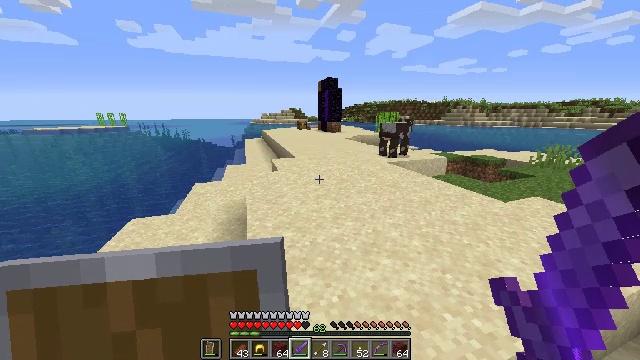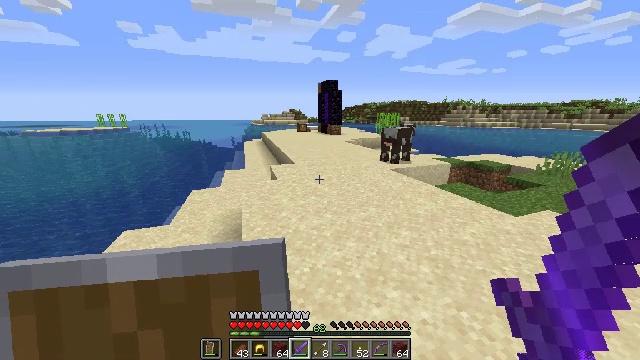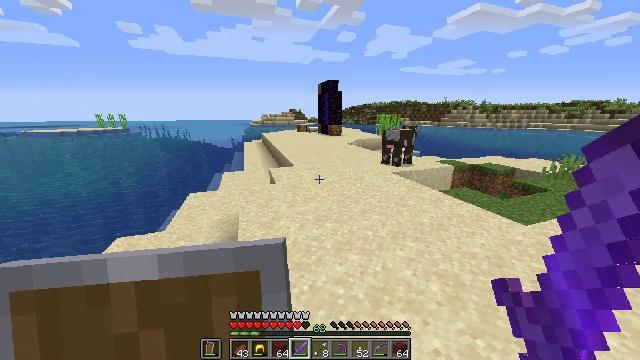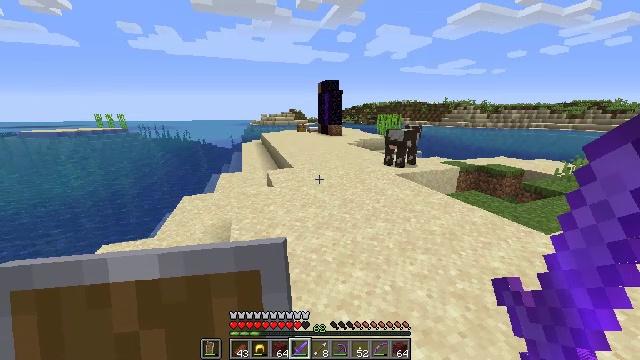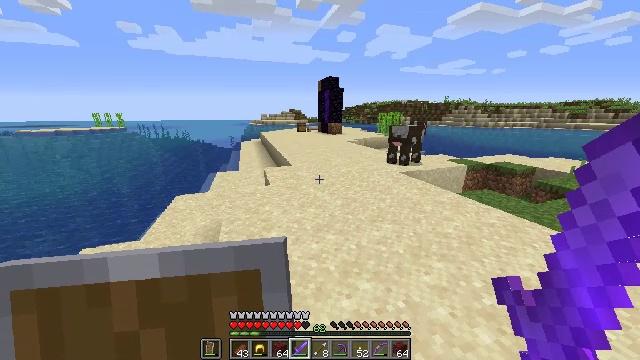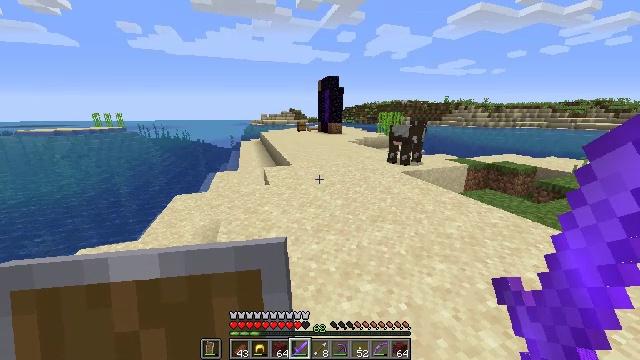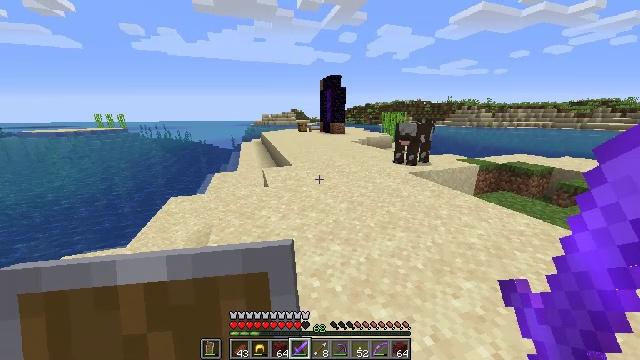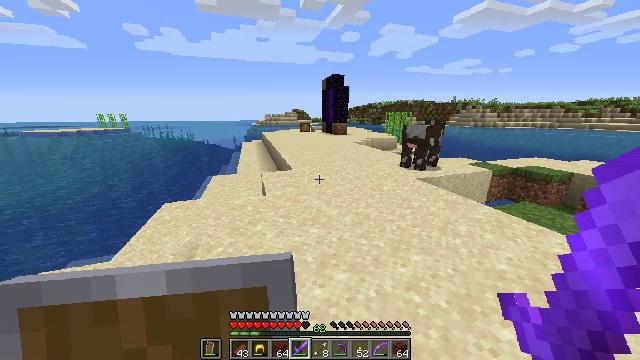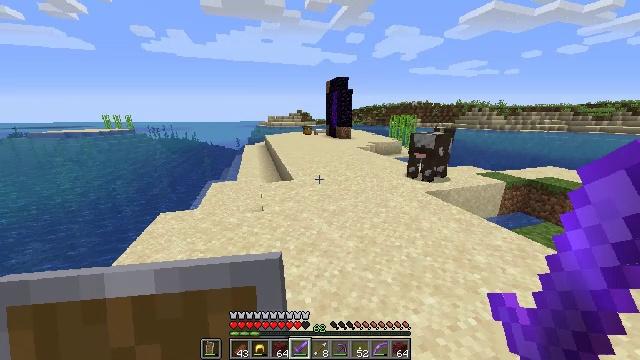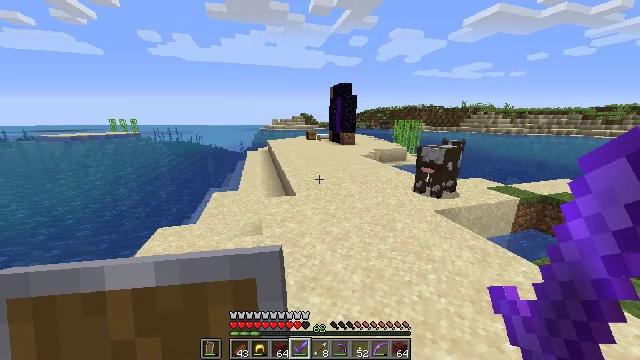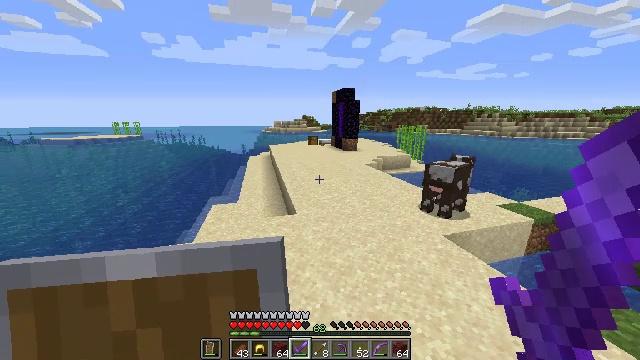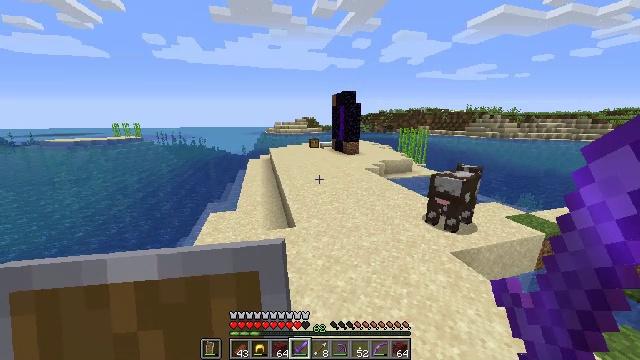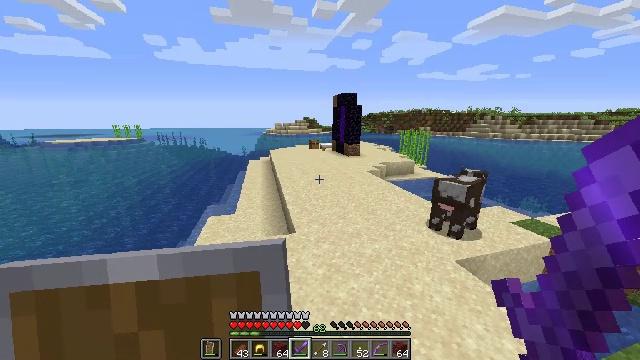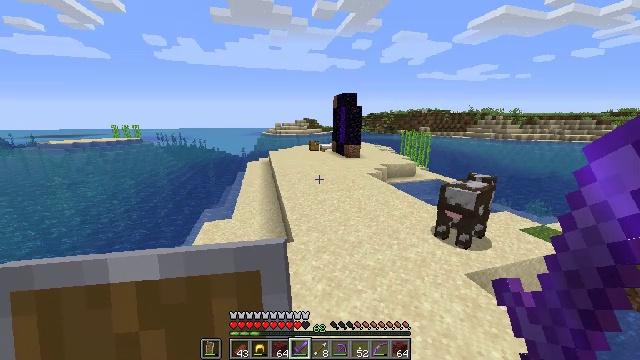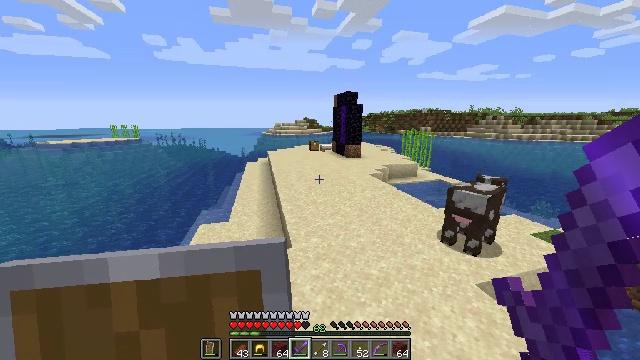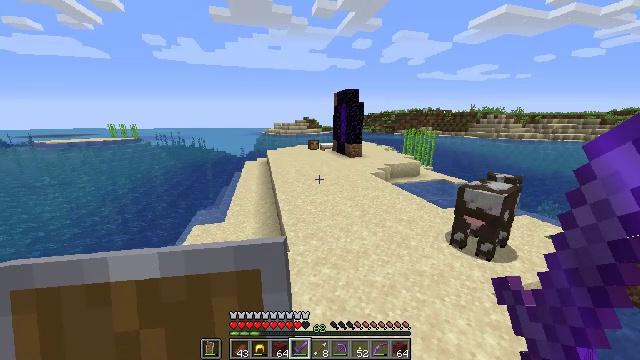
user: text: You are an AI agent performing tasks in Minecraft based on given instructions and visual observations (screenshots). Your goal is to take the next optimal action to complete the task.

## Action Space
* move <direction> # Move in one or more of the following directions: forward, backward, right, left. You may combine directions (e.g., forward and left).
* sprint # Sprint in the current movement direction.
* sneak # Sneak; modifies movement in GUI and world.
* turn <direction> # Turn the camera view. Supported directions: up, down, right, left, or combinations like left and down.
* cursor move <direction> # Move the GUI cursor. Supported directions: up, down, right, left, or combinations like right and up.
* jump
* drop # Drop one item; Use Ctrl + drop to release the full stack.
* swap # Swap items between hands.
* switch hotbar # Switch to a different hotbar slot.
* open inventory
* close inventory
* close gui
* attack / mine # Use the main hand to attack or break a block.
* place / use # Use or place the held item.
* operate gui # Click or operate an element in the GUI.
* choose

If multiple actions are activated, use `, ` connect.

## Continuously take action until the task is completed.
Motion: motion action
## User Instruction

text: Attack the ender chest to collect it.
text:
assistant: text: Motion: move forward, jump
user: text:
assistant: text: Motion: move forward
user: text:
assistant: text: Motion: move forward
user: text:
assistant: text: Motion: move forward
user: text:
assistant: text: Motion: move forward
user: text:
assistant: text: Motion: move forward
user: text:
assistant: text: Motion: move forward
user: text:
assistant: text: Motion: move forward, jump
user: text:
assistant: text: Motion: move forward, jump
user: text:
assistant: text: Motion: move forward, jump
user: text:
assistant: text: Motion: move forward, jump
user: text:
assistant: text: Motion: move forward, jump
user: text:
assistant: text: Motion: move forward, jump
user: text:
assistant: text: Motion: move forward, jump
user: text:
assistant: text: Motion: move forward, jump
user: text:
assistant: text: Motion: move forward, jump
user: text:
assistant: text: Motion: move forward, jump
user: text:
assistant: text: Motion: move forward, jump
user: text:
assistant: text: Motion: move forward, jump
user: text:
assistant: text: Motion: move forward, jump
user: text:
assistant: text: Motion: move forward, jump
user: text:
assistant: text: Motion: move forward, jump
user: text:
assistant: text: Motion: move forward, jump
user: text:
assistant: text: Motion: move forward, jump
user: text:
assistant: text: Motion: move forward, jump
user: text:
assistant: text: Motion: move forward, jump
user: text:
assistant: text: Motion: move forward, jump
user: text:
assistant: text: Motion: move forward, jump
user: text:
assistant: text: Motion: move forward, jump
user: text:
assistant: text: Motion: move forward, jump